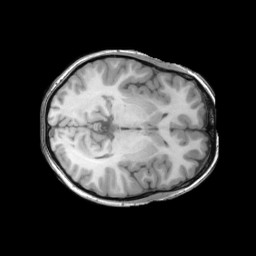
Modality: T1w
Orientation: axial
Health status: ill
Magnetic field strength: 3 T